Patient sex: M
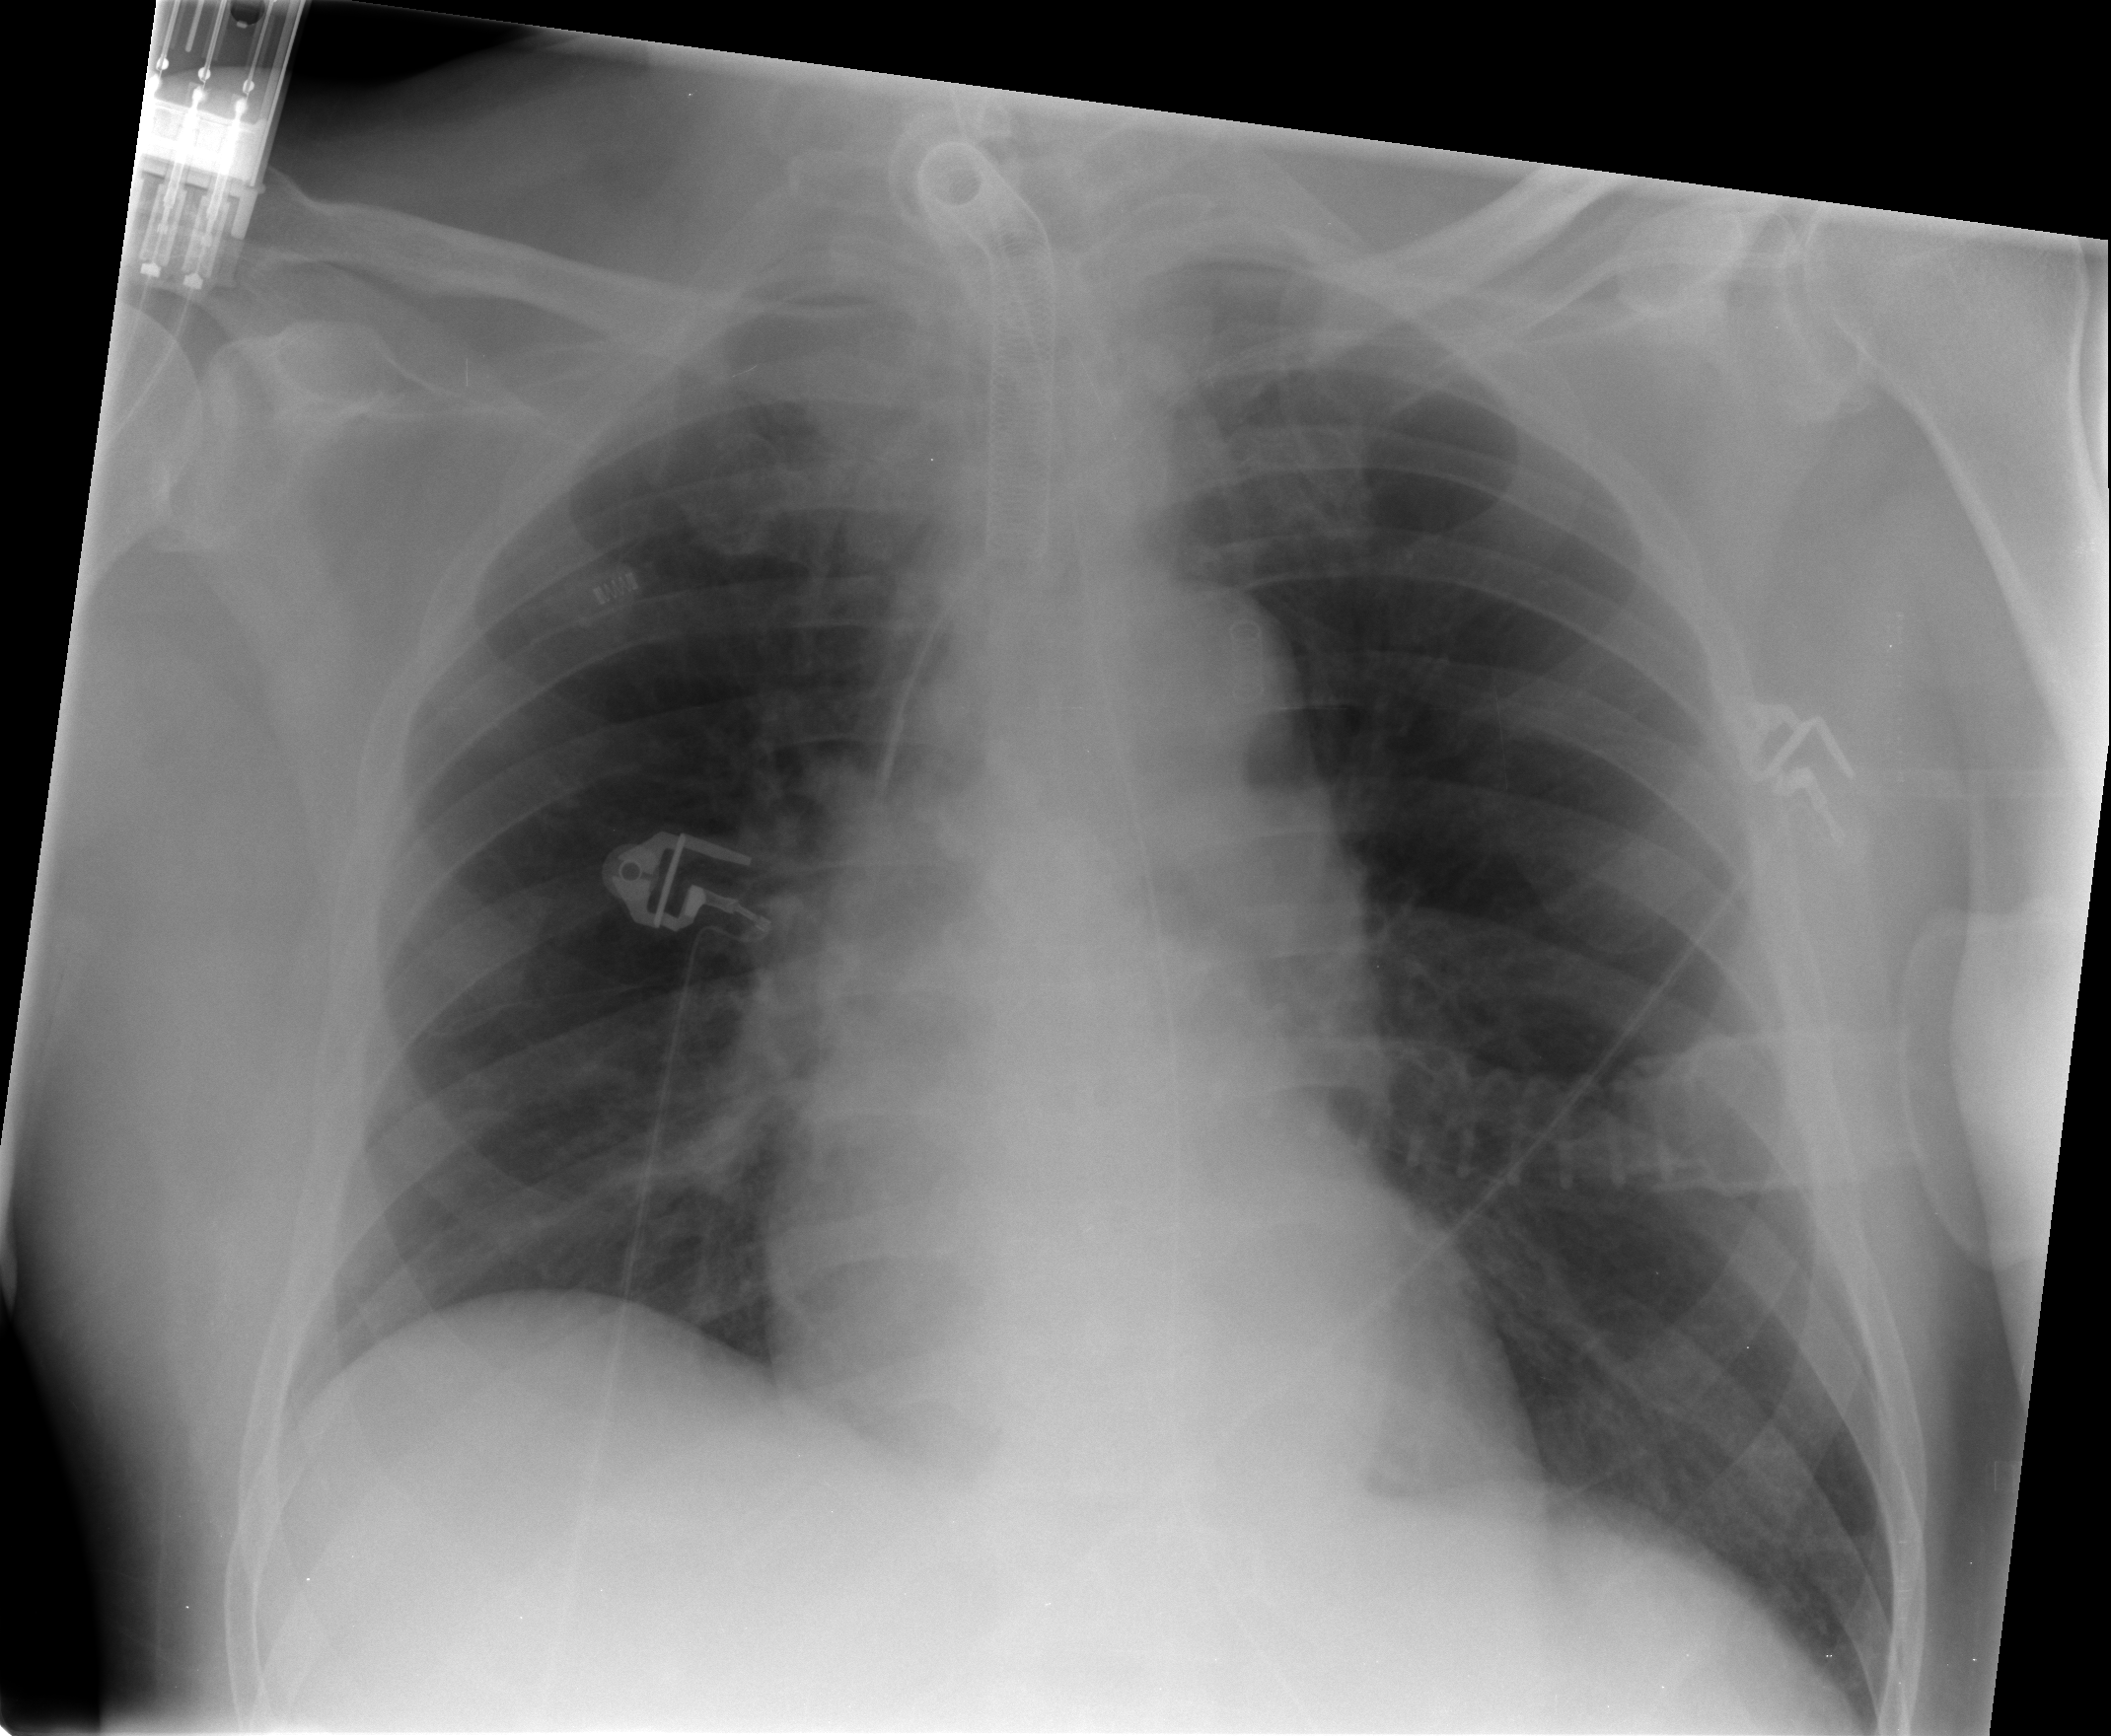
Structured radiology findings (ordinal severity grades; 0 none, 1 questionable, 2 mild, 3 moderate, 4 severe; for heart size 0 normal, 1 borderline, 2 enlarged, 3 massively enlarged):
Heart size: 0
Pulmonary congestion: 0
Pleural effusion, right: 0
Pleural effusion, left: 0
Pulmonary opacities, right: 0
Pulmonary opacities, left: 0
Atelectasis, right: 1
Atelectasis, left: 2